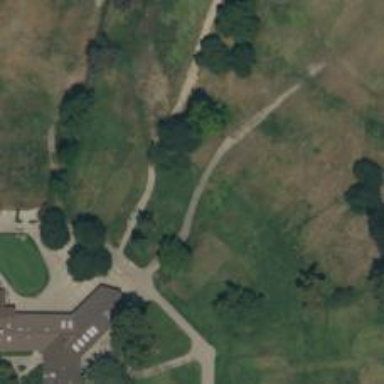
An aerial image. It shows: Path used for both walking and golf.